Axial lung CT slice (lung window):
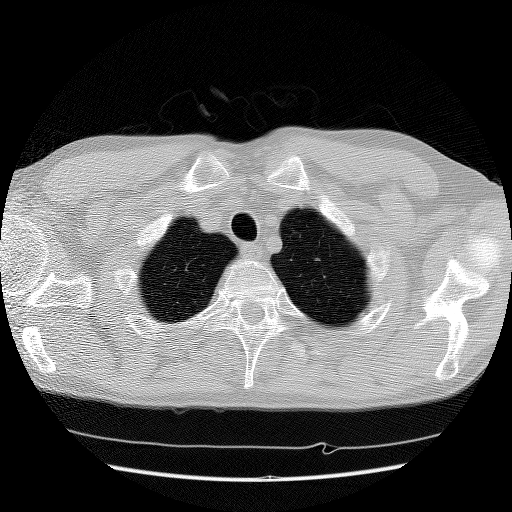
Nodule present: no